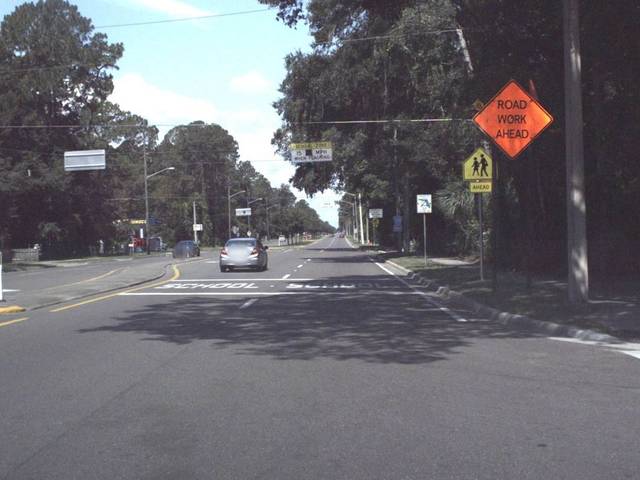
Region: United States
Coordinates: 29.652, -82.271